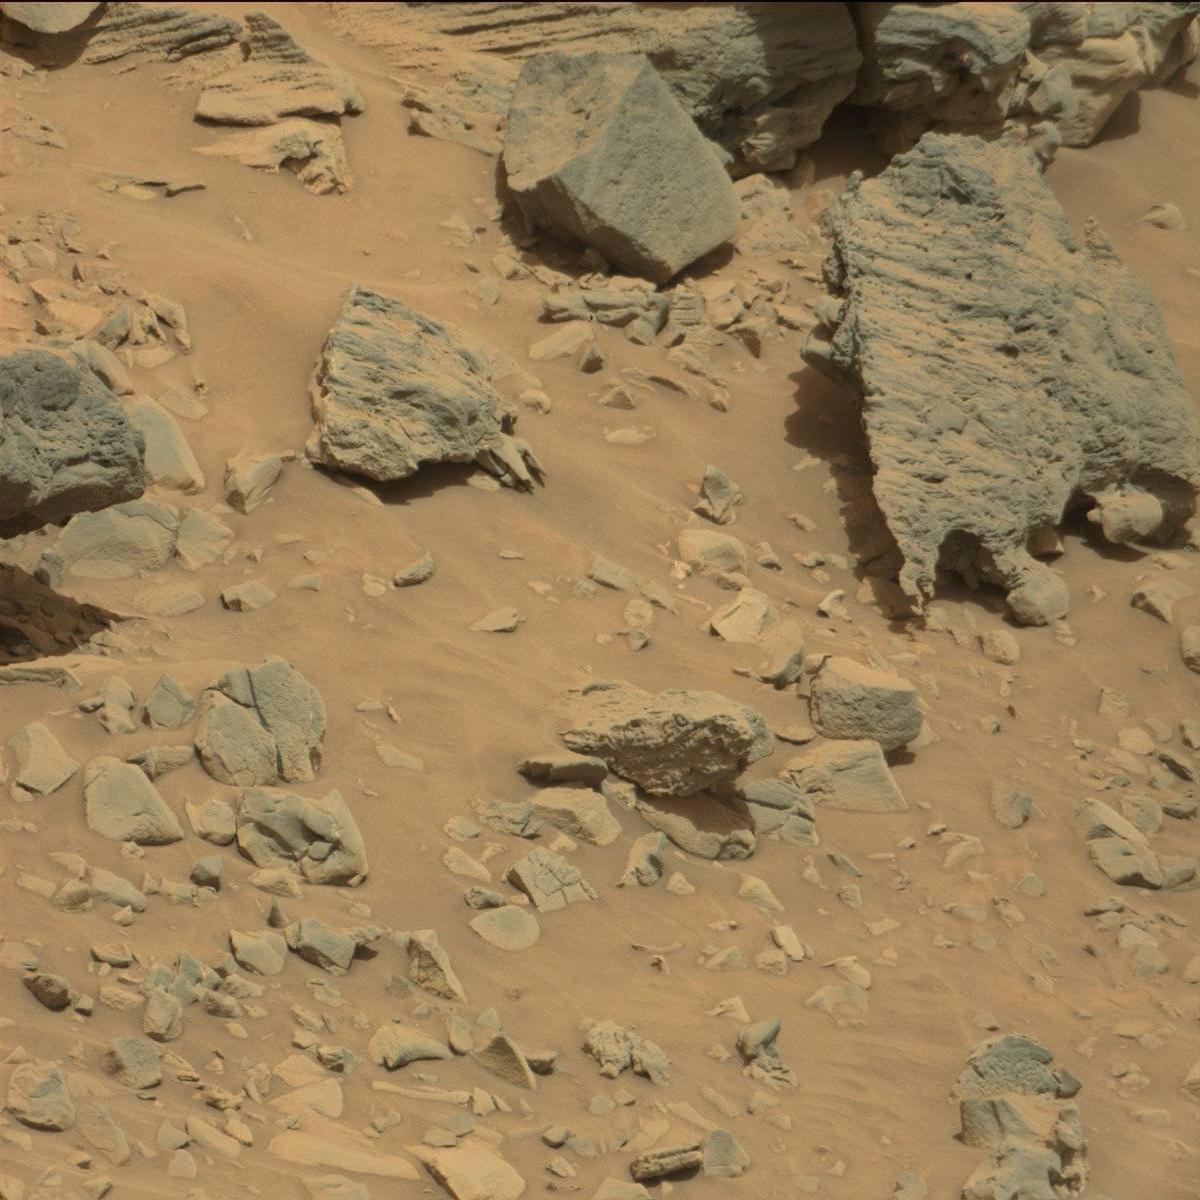
Terrain classes present: Bedrock, Sand / Soil